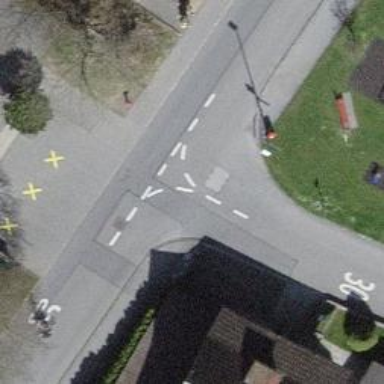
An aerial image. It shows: Kerb barrier.